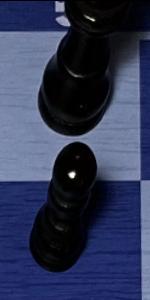
Label: Pawn_Black